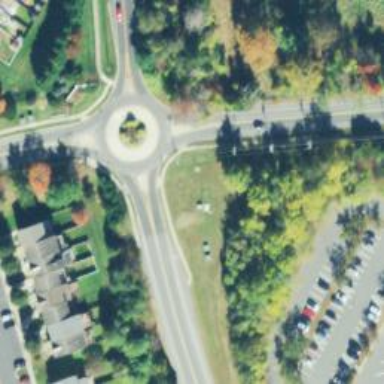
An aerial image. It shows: Secondary road around roundabout.